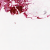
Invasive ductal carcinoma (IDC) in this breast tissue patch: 0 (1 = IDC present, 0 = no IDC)